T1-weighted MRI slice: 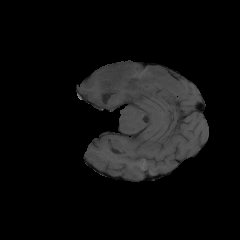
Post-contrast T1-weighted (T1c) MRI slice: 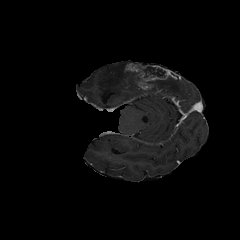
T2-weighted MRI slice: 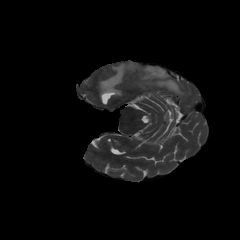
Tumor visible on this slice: yes